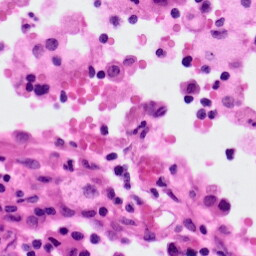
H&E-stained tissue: Lung